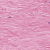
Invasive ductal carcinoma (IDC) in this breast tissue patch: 0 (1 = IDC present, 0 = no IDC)